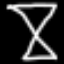
Label: hourglass